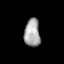
Tissue: lung
Cell type: Epithelial cells
Senescence score: 0.5625
Nuclear area (px): 432
Mean DAPI intensity: 165.954